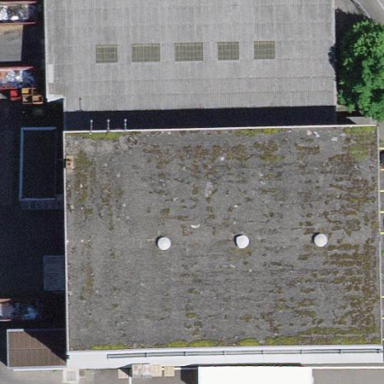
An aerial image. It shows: Industrial building.